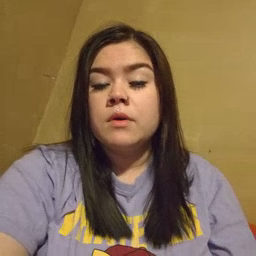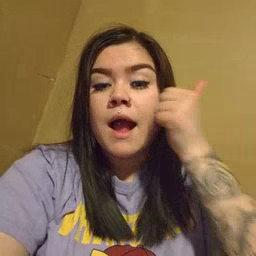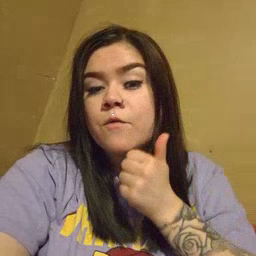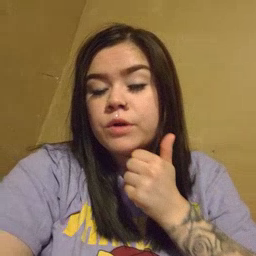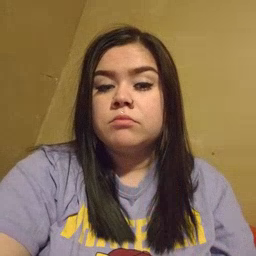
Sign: every